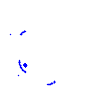
Particle: proton